Interaction volume radius: 10 \u00c5
Interaction volume height: 50 \u00c5
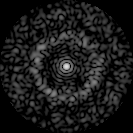
Disorder parameter: 0.8213